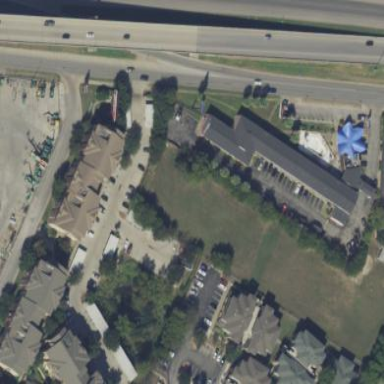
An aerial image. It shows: Motel building.